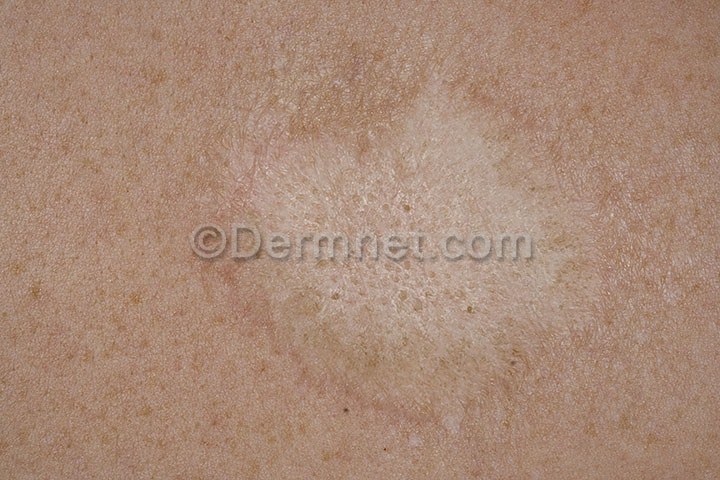
Disease: Psoriasis pictures Lichen Planus and related diseases